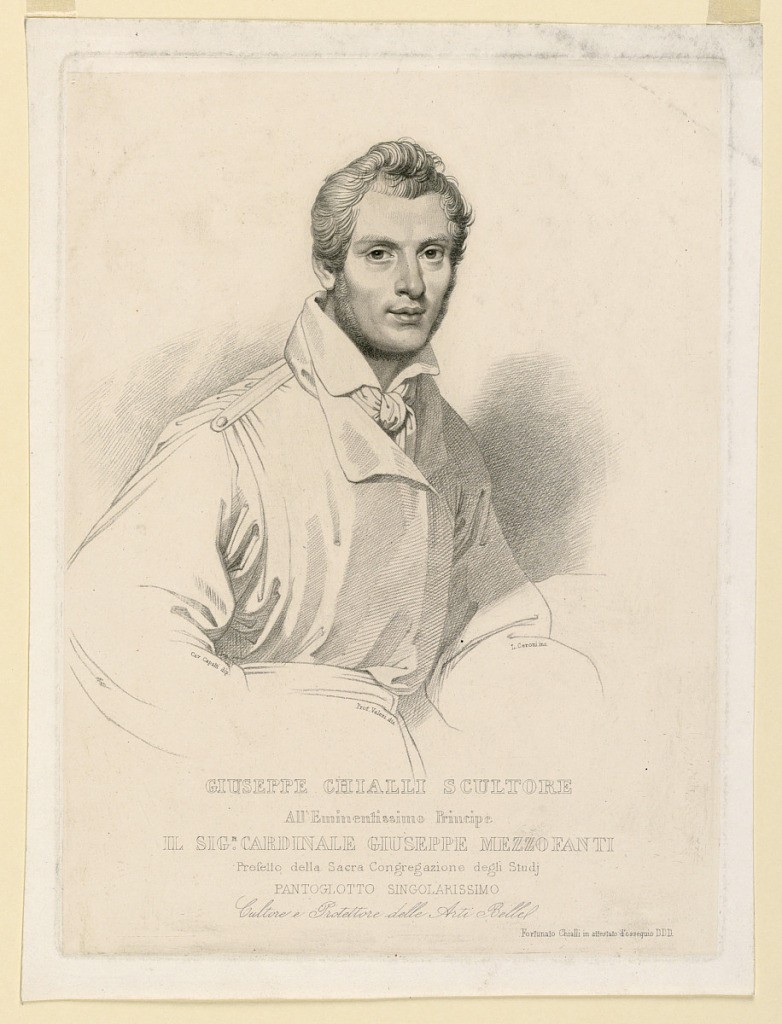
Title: Portrait of Giuseppe Chialli (active 1800-1839)
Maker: Luigi Ceroni
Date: ca. 1860
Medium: Engraving in crayon manner on paper
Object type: Print
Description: Half-length portrait in three-quarter view towards right. The sitter is standing, leaning on his left arm. Inscribed, lower left: "Cav Capalti dip"; center: "Prof Valeri dis"; lower right: "L. Ceroni inc."; below: dedication to Cardinal Giuseppe Mezzofanti in Italian.